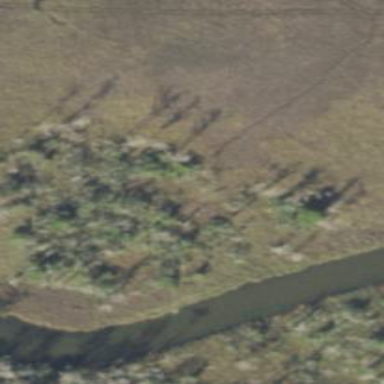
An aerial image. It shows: Swampy wetland area.